Field crop: maize
Growth stage: 2
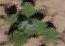
Species: chenopodium